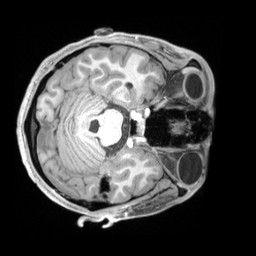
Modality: T1w
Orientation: axial
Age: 23
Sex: male
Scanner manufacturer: siemens
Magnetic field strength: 3 T
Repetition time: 2.2 s
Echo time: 0.00218 s